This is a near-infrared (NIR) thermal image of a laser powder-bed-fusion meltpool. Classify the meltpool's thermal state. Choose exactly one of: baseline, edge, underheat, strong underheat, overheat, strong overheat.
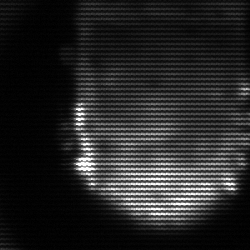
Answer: baseline